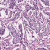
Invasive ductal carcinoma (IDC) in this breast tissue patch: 1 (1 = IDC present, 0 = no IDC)